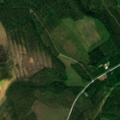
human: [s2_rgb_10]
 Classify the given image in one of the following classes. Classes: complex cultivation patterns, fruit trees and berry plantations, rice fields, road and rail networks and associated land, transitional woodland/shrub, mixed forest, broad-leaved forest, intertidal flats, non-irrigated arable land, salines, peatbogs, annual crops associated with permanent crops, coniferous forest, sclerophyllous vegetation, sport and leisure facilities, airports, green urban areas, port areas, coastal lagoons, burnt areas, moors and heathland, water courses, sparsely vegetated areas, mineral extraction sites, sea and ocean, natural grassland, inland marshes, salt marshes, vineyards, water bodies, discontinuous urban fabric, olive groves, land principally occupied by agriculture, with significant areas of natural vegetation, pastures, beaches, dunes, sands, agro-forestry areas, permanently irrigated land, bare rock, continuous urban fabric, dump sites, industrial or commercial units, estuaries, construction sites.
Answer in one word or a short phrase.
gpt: coniferous forest, mixed forest, peatbogs